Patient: sex M, age 52
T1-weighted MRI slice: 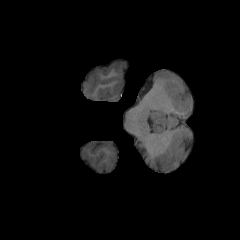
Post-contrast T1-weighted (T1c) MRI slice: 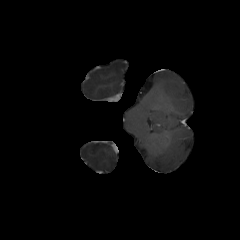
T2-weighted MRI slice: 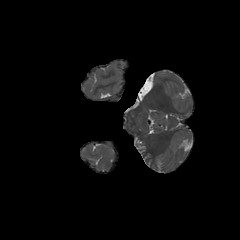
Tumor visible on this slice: no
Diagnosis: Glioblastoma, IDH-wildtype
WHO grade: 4